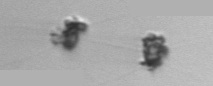
Label: Thalassiosira_TAG_external_detritus